Aerial crown-view tile of a tropical tree (Barro Colorado Island, Panama), acquired 20250217:
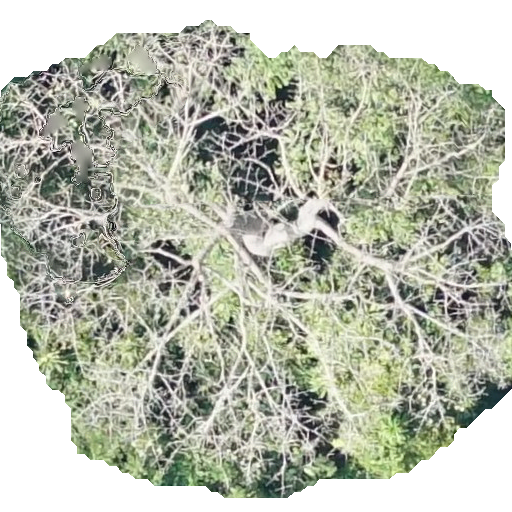
Species: Sterculia apetala
GBIF accepted scientific name: Sterculia apetala
Crown area: 297.483 m²